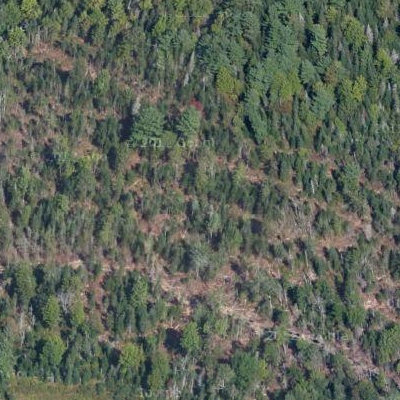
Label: eForest